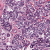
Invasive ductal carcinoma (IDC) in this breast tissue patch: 1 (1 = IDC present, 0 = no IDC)